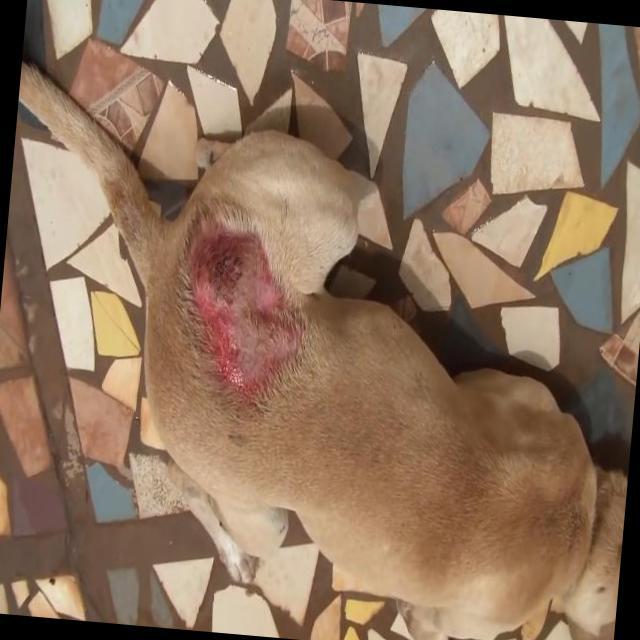
Canine dermatitis — inflammation of the skin presenting with erythema, pruritus, papules, and excoriation. May be allergic, contact, or atopic in origin.